Question: Count the number of objects in the diagram.
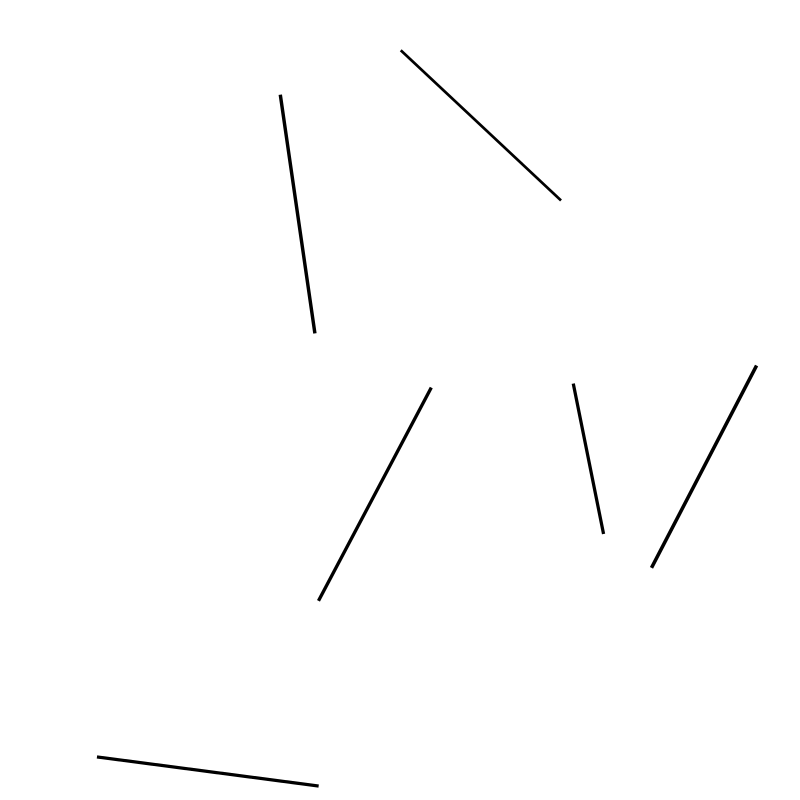
Answer: 6